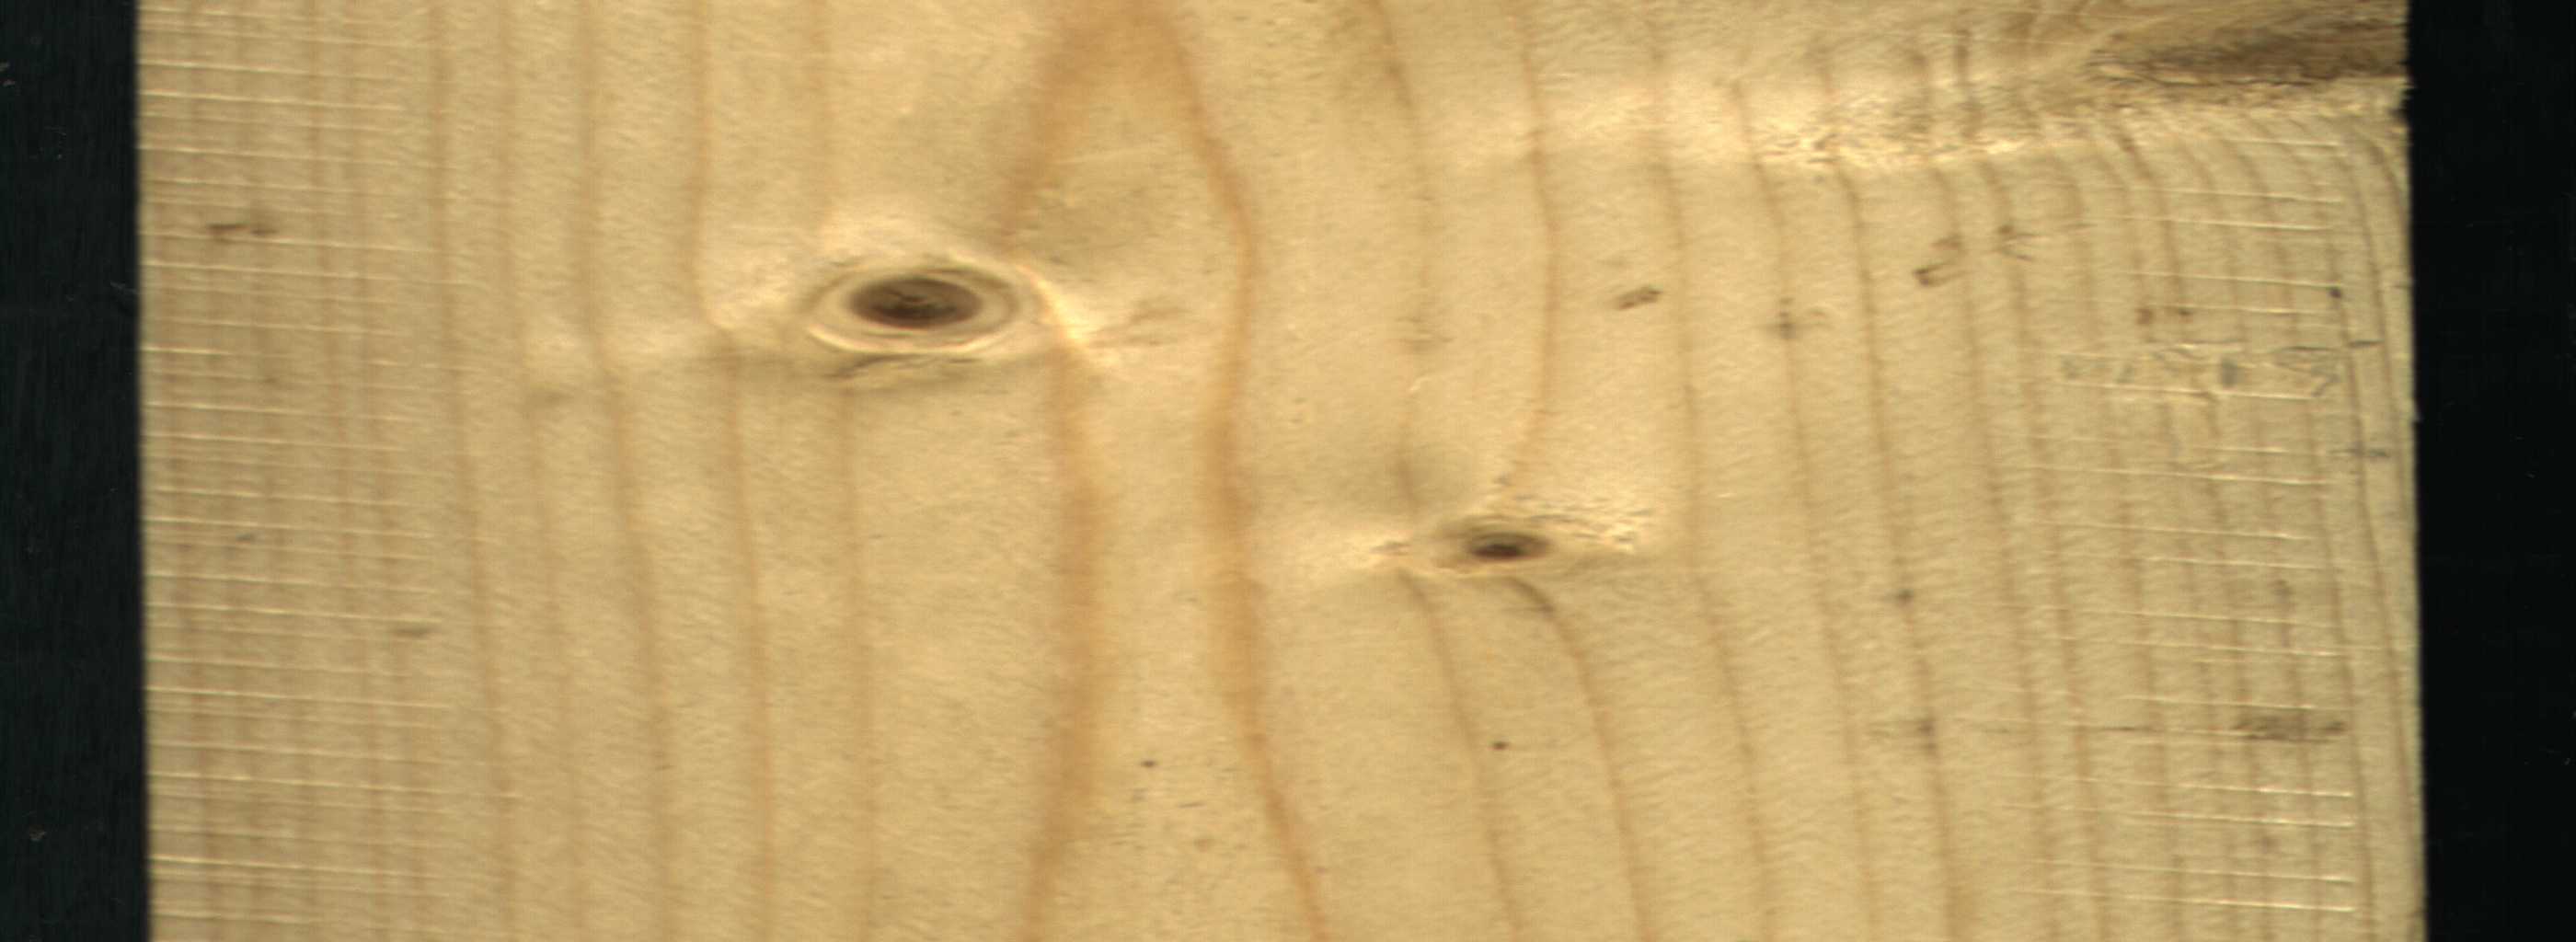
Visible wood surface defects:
Live_Knot
Live_Knot
Live_Knot